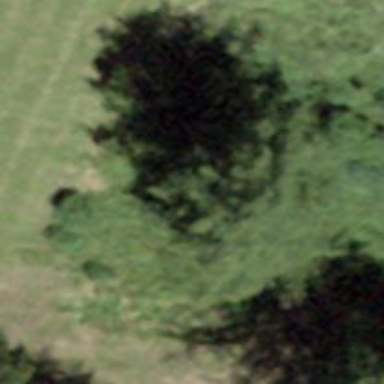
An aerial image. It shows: Beautiful tree in nature.